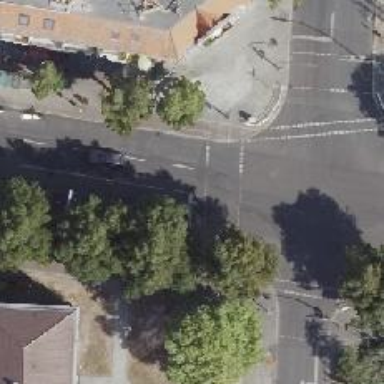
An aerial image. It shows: Tertiary road with asphalt surface. It has lane markings and parking lane on the right. The road features sidewalk on both sides and cycle track.